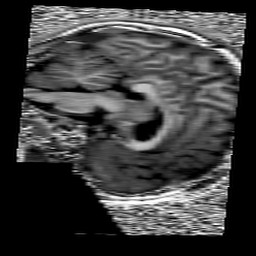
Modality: UNIT1
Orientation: sagittal
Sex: female
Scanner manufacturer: siemens
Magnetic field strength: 3 T
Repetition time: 5 s
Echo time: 0.00368 s